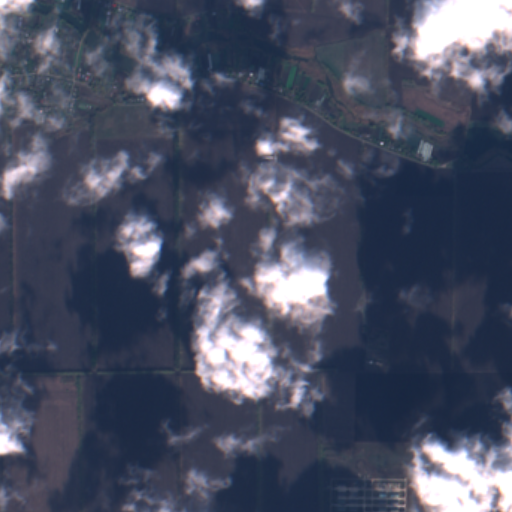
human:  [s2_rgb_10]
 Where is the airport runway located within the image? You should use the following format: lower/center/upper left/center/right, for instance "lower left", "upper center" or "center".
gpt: The airport runway is located in the lower left of the image.
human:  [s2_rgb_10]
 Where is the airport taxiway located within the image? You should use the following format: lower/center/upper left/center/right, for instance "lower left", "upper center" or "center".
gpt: The airport taxiway is located in the lower left of the image.
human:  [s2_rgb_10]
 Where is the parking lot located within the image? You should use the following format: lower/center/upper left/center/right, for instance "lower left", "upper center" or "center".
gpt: The parking lot is located in the lower left of the image.
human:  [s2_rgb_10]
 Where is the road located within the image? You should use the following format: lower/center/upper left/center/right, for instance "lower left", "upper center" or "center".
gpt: There is no road in the image.